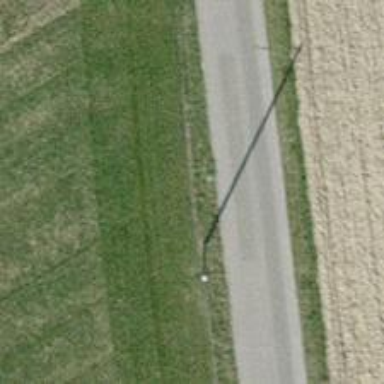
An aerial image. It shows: Straight power pole with straightforward line management.